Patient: sex M, age 76
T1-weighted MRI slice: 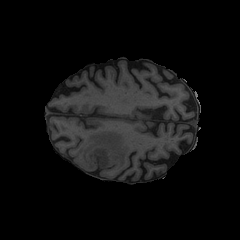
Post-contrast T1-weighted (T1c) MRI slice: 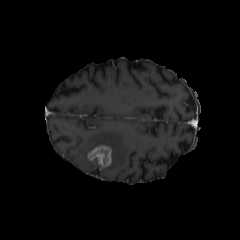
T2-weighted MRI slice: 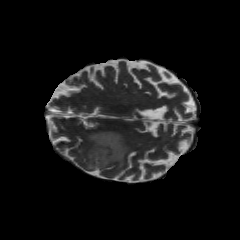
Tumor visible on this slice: yes
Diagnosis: Glioblastoma, IDH-wildtype
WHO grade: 4